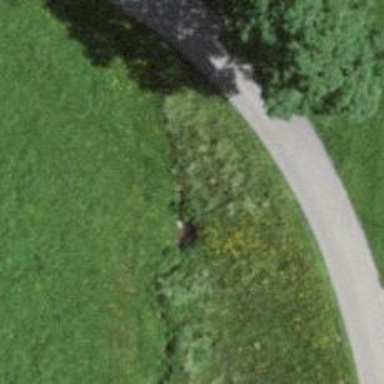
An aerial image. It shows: Culvert tunnel.